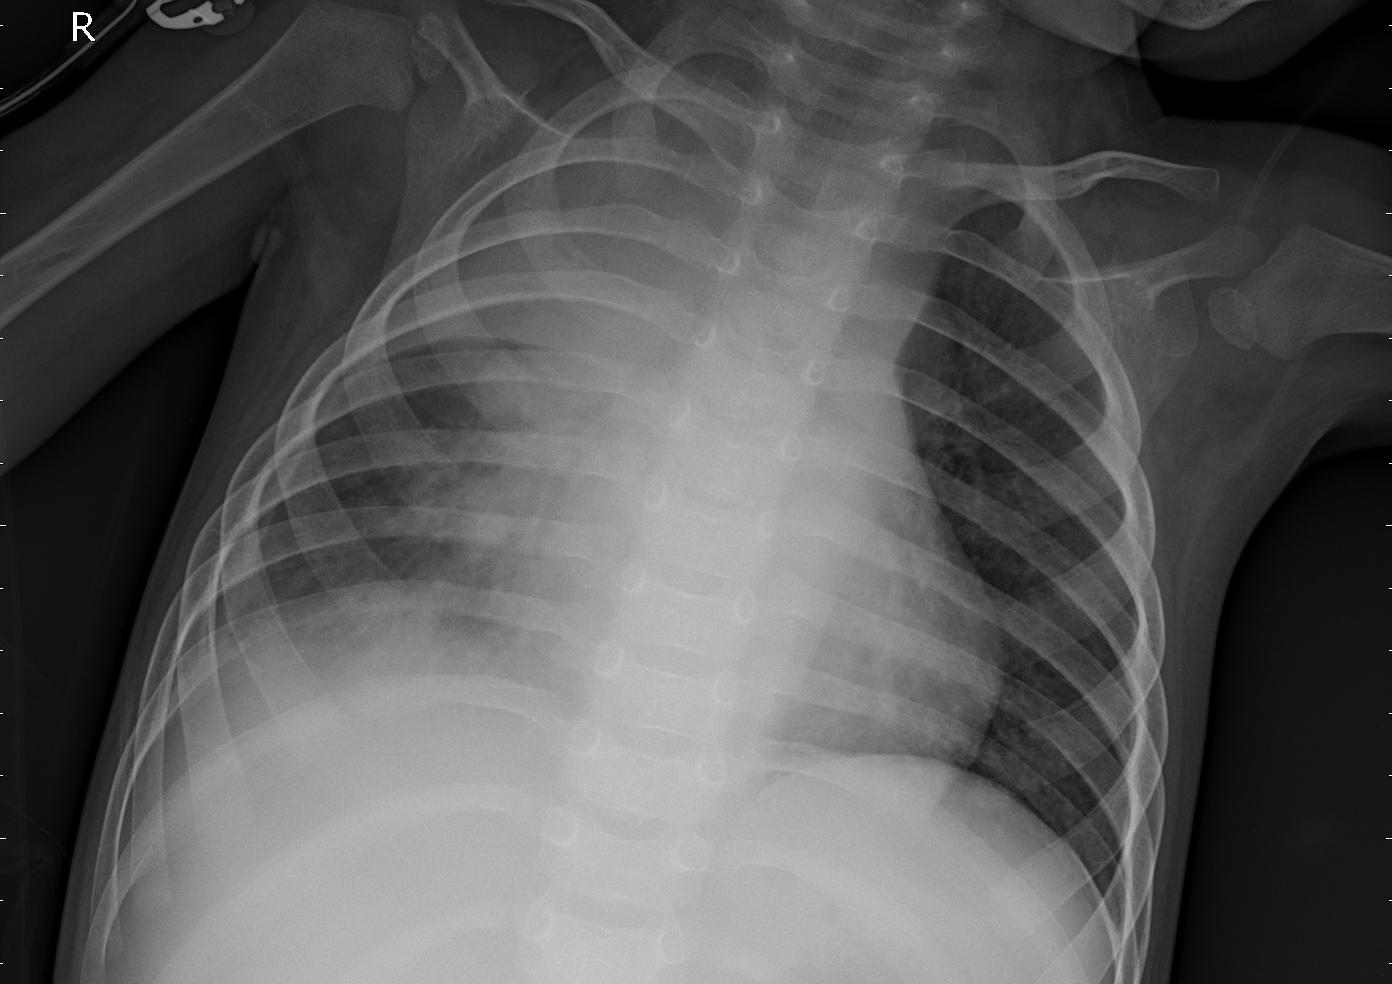
Diagnosis: PNEUMONIA